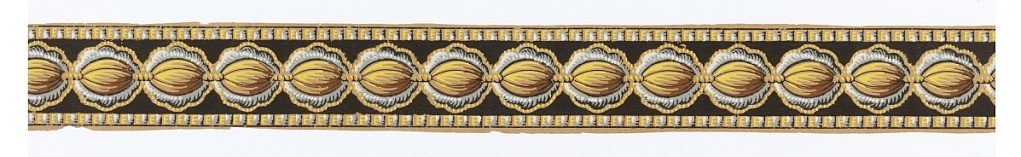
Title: Border
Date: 1850–80
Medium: Roller printed on machine-made paper
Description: a) Narrow border with strung beads, printed on black background. Narrow dentil or rope twist band along either edge.